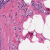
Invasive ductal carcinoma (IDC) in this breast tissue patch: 0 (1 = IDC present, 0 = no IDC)